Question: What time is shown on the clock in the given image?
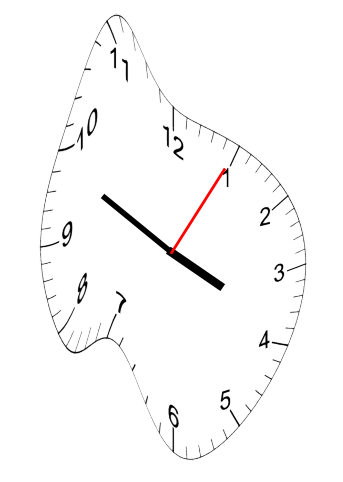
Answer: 03:49:05